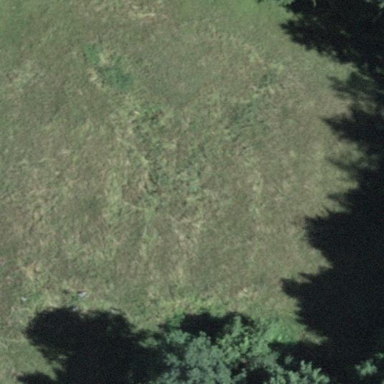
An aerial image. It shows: Beautiful meadow.